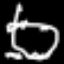
Label: frog